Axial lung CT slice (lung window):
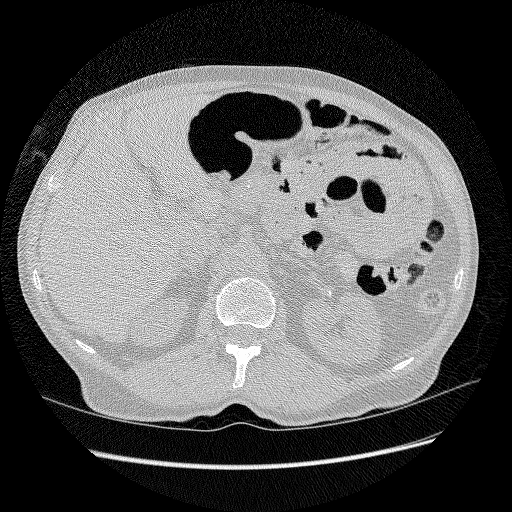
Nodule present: no